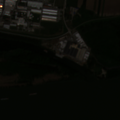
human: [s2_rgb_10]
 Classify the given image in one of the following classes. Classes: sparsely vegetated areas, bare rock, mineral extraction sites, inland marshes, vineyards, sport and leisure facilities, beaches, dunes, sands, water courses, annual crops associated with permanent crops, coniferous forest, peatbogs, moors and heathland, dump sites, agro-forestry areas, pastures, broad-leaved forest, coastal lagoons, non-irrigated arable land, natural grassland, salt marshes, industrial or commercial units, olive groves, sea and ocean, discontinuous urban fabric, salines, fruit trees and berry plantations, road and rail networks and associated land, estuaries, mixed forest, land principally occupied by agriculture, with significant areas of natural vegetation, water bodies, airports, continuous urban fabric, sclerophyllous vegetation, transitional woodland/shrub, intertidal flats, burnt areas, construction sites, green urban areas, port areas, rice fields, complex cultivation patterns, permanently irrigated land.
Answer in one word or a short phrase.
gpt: industrial or commercial units, non-irrigated arable land, broad-leaved forest, water courses